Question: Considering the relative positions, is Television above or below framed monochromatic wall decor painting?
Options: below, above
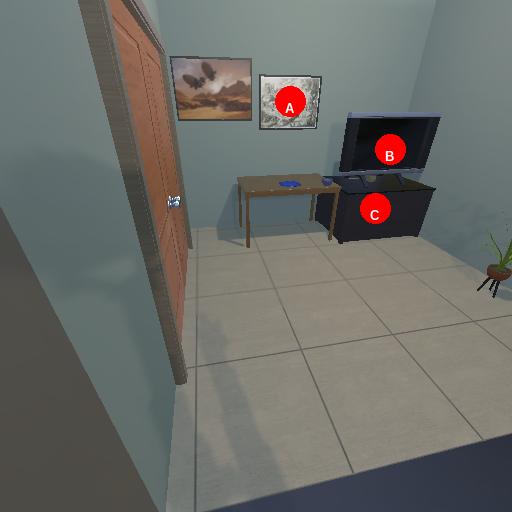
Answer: below